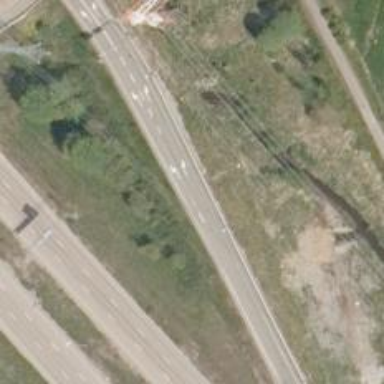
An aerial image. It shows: Trunk link road with asphalt surface.